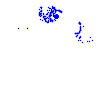
Particle: electron